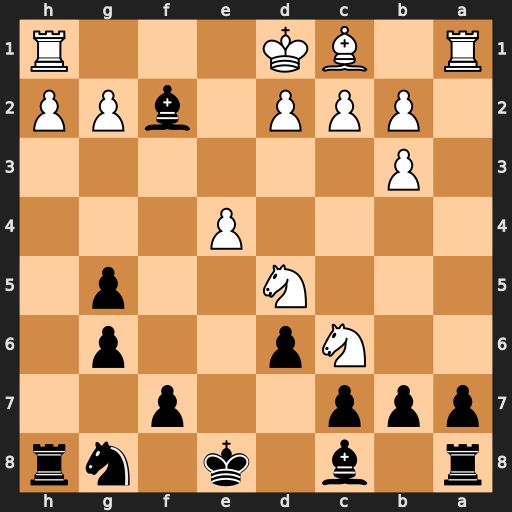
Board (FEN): r1b1k1nr/ppp2p2/2Np2p1/3N2p1/4P3/1P6/1PPP1bPP/R1BK3R
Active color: b
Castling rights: kq
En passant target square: -
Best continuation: Bg4#